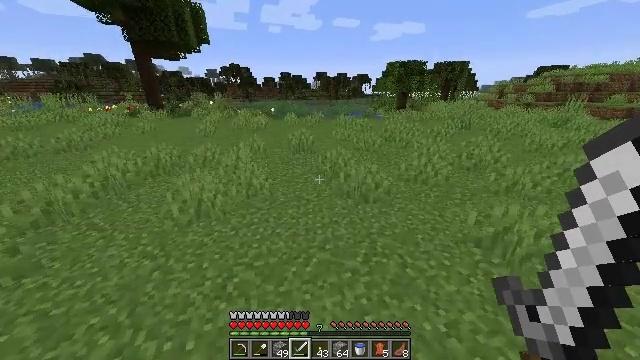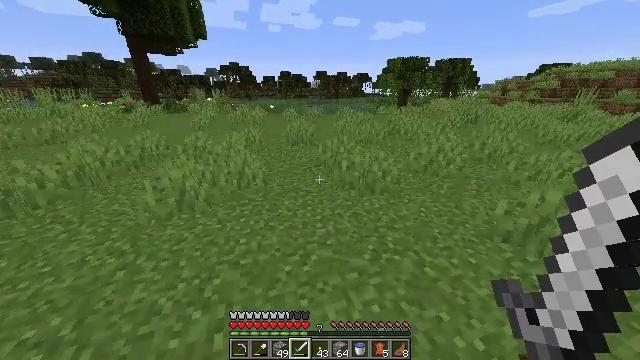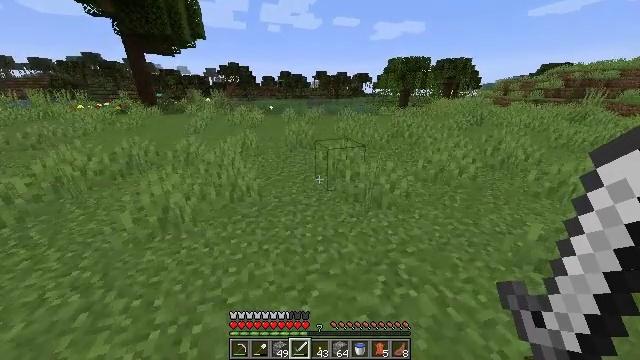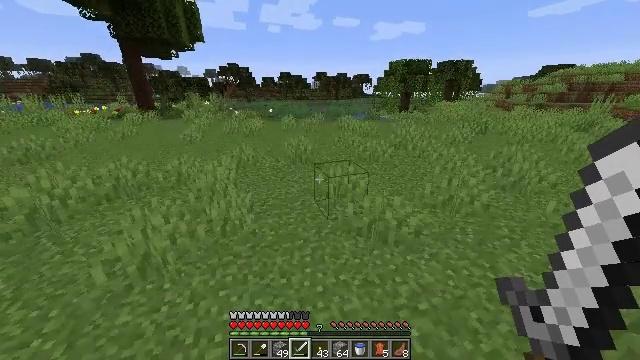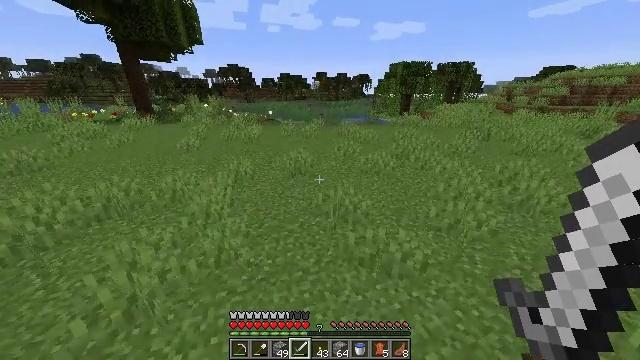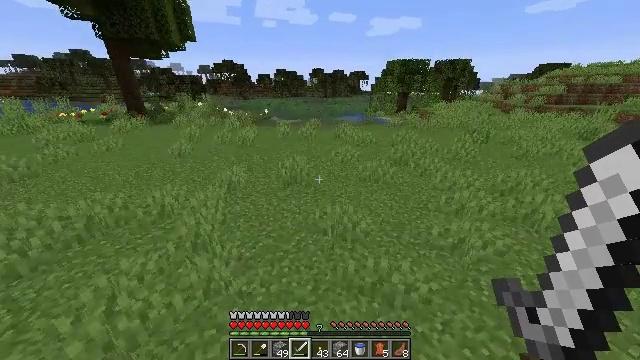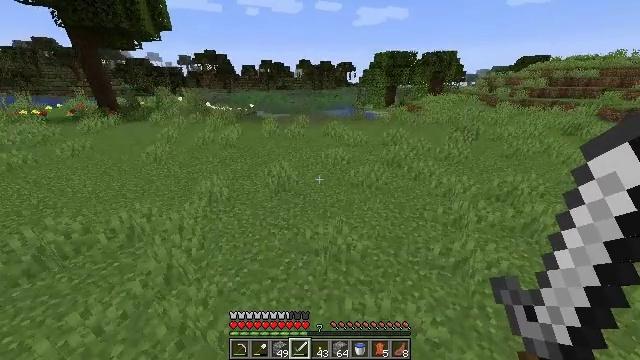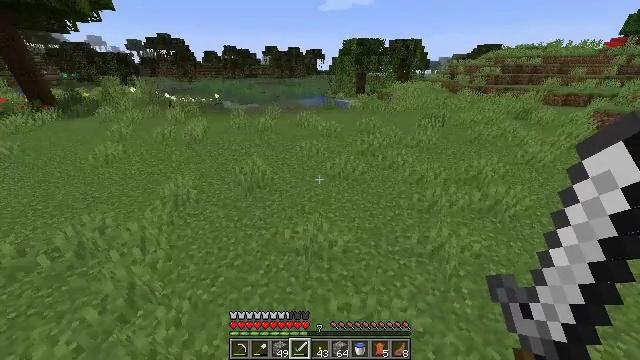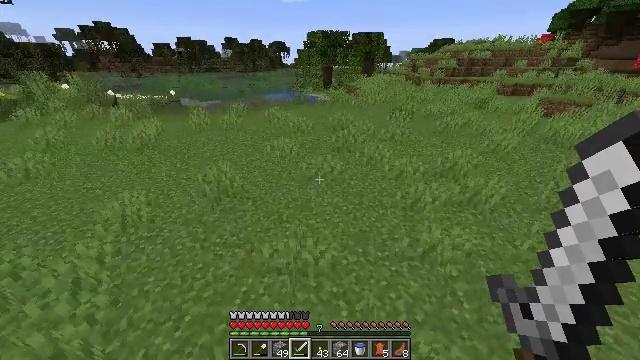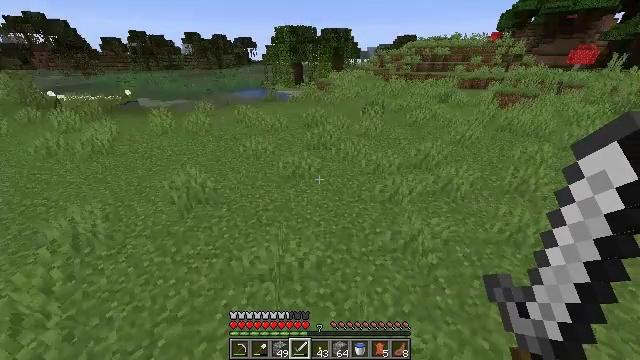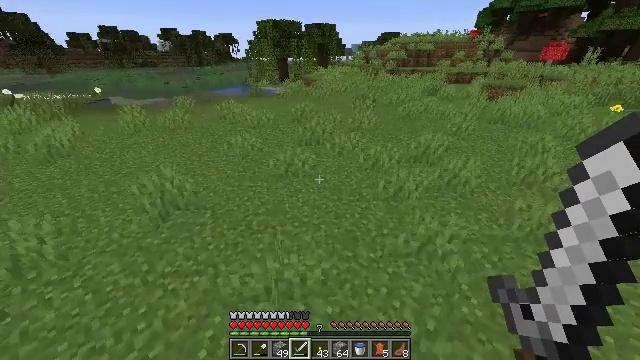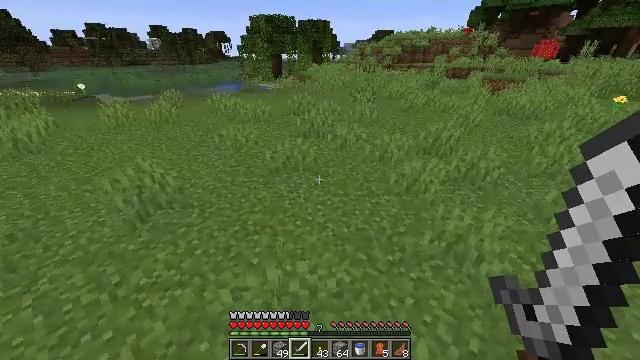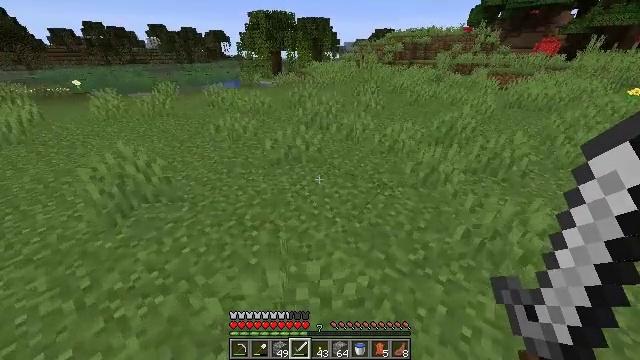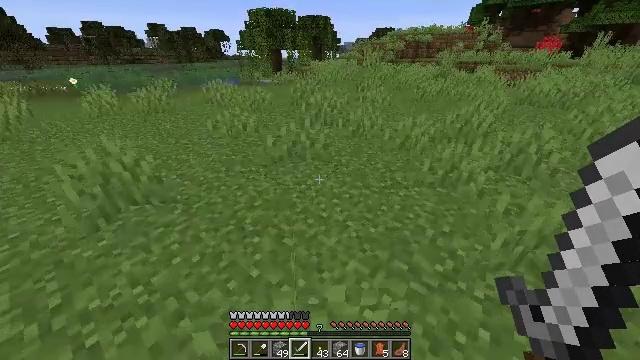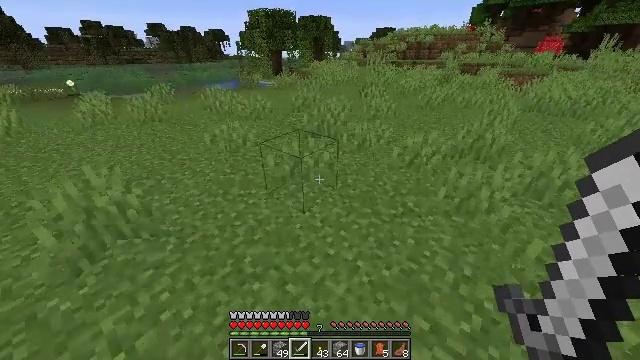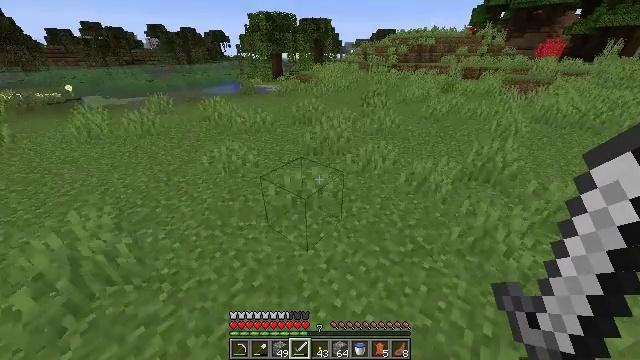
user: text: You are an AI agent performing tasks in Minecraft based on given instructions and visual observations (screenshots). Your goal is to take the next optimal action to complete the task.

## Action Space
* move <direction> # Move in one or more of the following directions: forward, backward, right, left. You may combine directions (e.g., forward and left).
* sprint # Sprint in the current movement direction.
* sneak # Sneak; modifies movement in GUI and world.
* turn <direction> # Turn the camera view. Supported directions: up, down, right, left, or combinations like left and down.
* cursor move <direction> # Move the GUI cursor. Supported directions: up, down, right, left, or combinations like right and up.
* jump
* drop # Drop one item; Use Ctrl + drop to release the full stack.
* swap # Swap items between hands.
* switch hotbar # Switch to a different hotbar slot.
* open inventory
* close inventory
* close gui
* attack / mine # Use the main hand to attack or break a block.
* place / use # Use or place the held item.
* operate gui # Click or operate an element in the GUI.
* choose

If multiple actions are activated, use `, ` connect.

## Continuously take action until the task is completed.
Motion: motion action
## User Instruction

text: Harvest sugar cane from the plant.
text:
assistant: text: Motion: move forward, sprint, jump
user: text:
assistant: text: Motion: move forward, sprint, jump
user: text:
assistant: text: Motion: move forward, sprint, jump
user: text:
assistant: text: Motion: move forward, sprint, jump
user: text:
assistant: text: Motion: move forward, sprint, jump
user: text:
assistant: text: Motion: move forward, sprint, turn right and down, jump
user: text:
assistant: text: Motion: move forward, sprint, turn right and down, jump
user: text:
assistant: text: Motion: move forward, sprint, turn right and down, jump
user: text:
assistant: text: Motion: move forward, sprint, turn right, jump
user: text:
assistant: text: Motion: move forward, sprint, turn right, jump
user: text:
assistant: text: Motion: move forward, sprint, turn right, jump
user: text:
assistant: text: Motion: move forward, sprint, jump
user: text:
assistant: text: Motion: move forward, sprint, jump
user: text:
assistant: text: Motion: move forward, sprint, jump
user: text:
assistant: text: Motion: move forward, sprint, jump
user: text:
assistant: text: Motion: move forward, sprint, jump
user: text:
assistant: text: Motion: move forward, sprint, jump
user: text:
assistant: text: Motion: move forward, sprint, turn right, jump
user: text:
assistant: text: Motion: move forward, sprint, turn right, jump
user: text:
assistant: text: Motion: move forward, sprint, turn right, jump
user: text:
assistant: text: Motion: move forward, sprint, jump
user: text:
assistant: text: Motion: move forward, sprint, jump
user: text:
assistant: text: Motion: move forward, sprint, jump
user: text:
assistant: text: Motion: move forward, sprint, jump
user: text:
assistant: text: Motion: move forward, sprint, jump
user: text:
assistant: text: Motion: move forward, sprint, jump
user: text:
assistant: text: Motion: move forward, sprint, jump
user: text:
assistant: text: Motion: move forward, sprint, jump
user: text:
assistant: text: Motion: move forward, sprint, jump
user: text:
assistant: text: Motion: move forward, sprint, jump